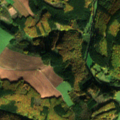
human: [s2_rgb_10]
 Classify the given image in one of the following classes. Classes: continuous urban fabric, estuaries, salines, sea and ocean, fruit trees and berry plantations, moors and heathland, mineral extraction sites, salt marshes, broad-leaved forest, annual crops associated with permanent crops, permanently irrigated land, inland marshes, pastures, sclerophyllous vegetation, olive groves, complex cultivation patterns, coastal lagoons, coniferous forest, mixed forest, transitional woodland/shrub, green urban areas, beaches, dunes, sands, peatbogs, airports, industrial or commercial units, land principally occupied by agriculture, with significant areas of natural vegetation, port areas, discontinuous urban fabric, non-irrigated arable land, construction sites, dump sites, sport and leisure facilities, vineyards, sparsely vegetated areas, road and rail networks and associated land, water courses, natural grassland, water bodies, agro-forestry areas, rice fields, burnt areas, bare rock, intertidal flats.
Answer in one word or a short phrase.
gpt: non-irrigated arable land, complex cultivation patterns, broad-leaved forest, mixed forest